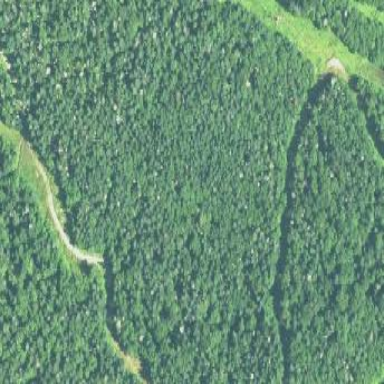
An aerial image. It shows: Lush woodland area covered with trees.